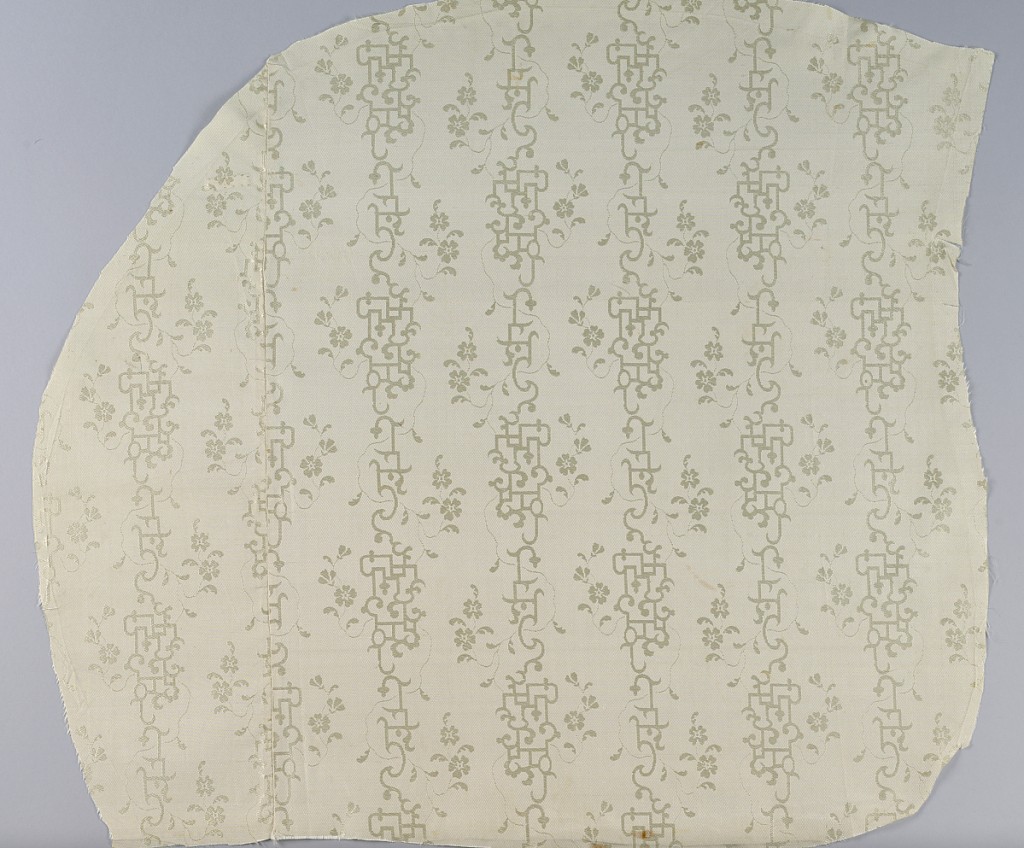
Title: Textile
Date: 1839
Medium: silk Technique: compound twill weave
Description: Cream silk with delicate vertical frets intertwined with flowers.